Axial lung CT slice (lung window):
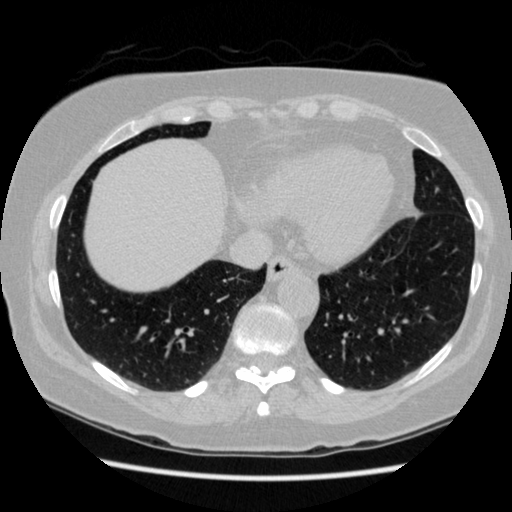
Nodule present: no